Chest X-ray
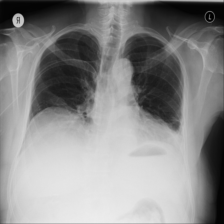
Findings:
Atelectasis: positive
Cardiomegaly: negative
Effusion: positive
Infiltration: negative
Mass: negative
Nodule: negative
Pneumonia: negative
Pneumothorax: negative
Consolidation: positive
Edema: negative
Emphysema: negative
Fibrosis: negative
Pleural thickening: negative
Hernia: negative